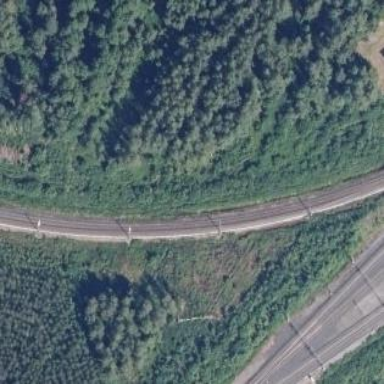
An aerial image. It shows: Railway track with continuous electrified contact lines.